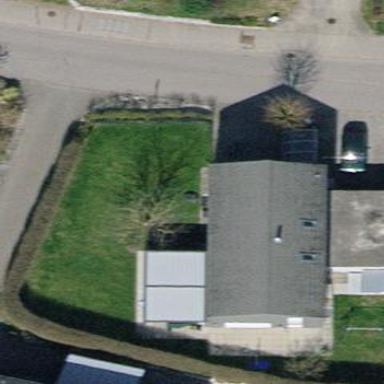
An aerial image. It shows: Gabled roof house.